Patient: sex F, age 48
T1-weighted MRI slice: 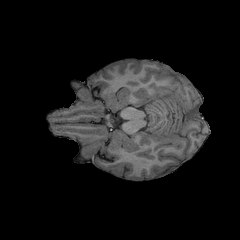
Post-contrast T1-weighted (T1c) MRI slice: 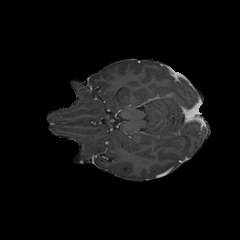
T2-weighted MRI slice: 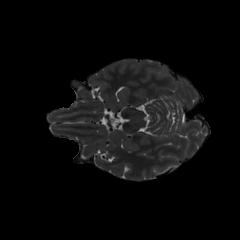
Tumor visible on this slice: no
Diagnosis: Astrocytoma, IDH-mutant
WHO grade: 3